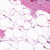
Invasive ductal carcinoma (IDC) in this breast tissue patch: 0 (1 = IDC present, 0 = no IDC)